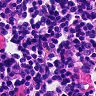
Metastatic tissue present: no